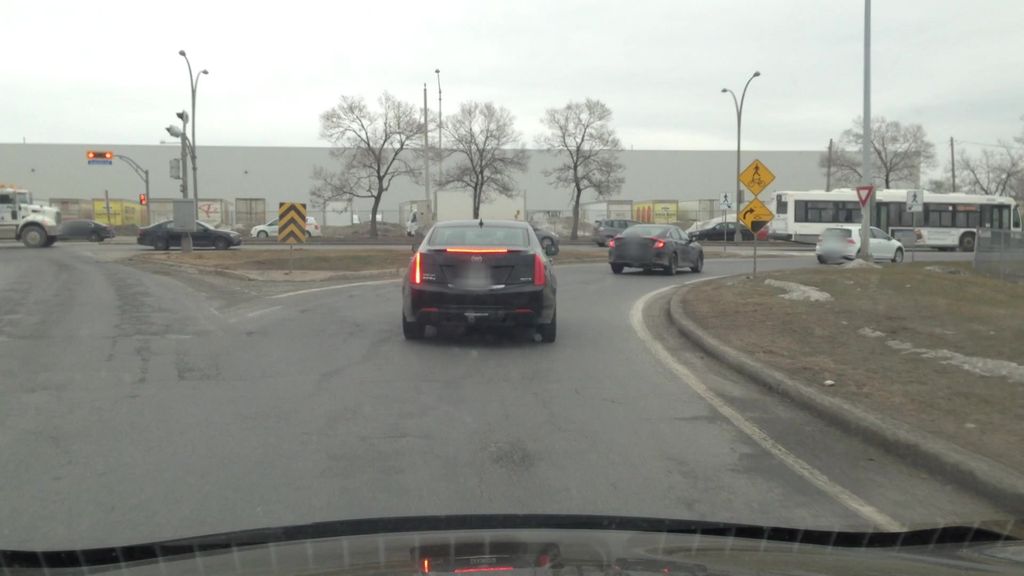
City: montreal